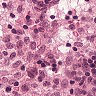
Metastatic tissue present: no